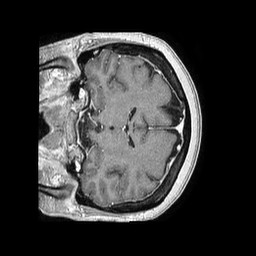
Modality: T1w
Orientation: coronal
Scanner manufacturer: philips
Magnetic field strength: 1.5 T
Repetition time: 0.007876 s
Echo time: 0.003662 s